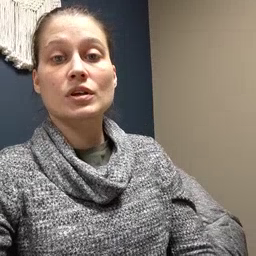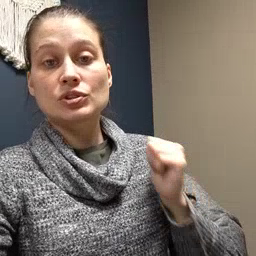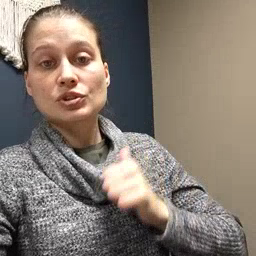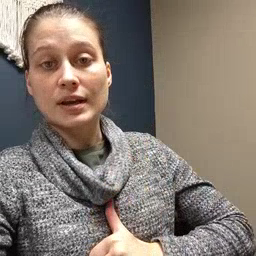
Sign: jacket